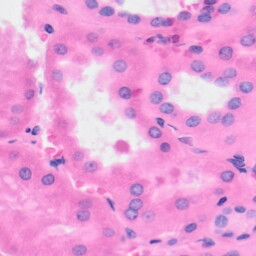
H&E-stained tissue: Kidney